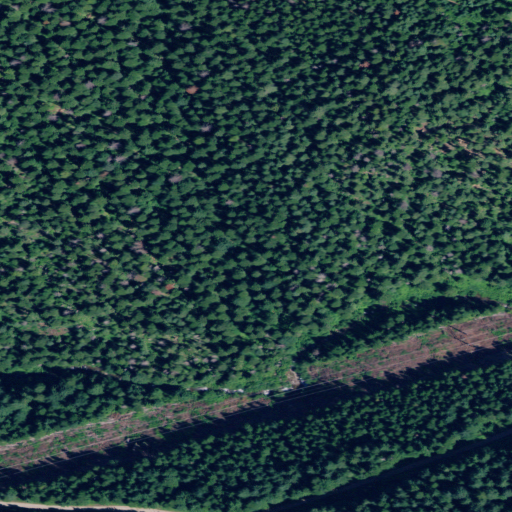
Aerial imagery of valley in Idaho named Johns Draw containing only evergreen forest